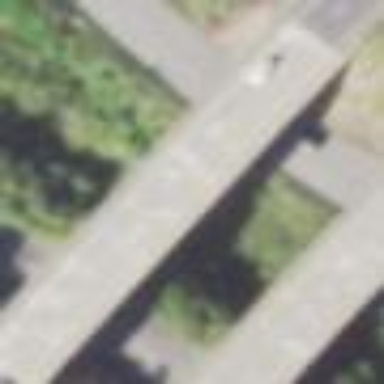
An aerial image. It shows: Man-made bridge.